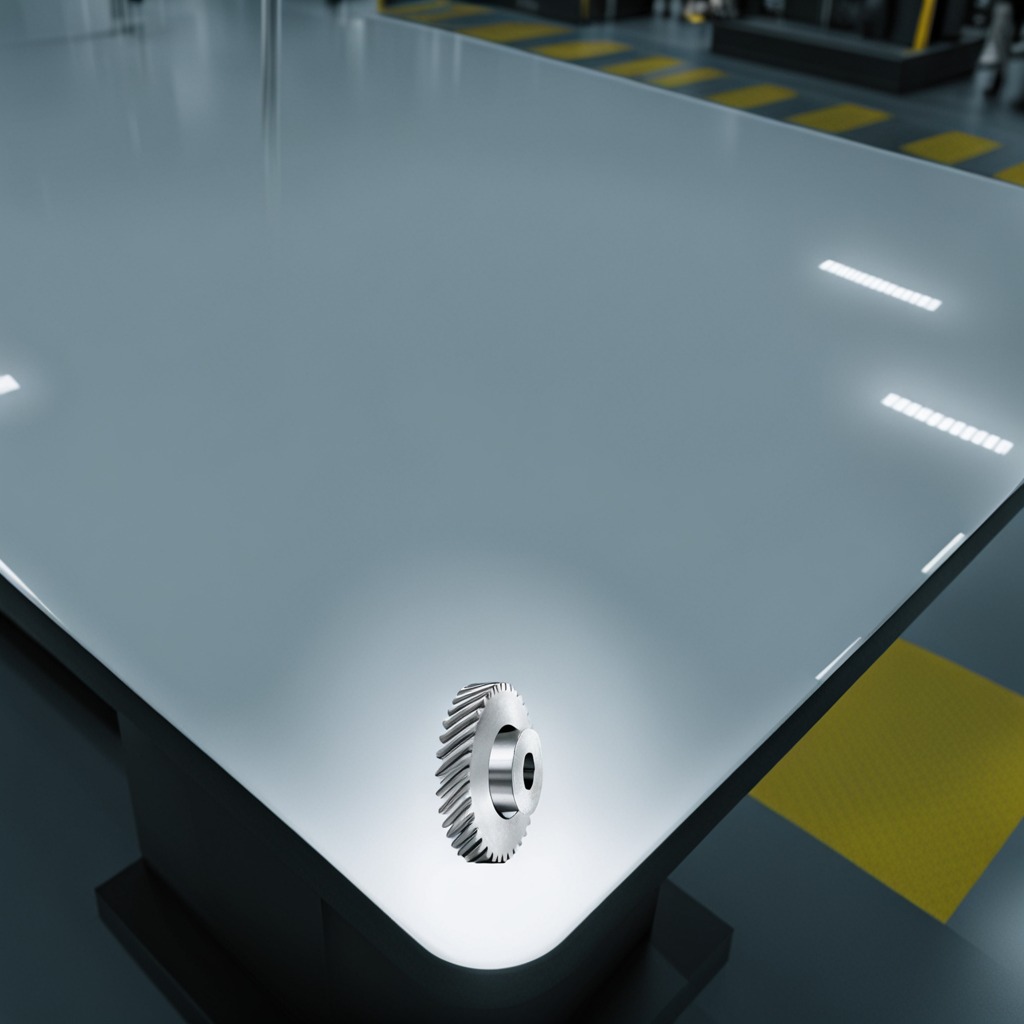
A steel gear with teeth lies on the high-gloss table in a ship maintenance bay industrial lighting.